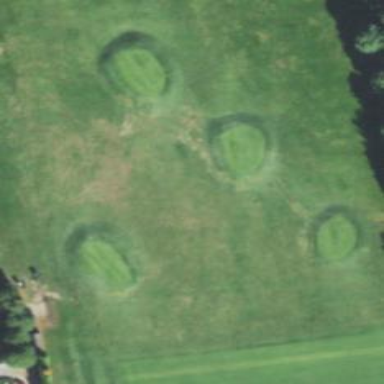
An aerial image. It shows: Grassy area designated for driving range golf.